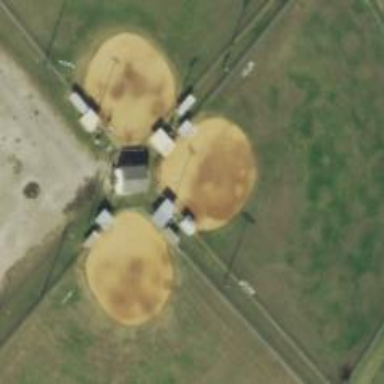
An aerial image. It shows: Baseball pitch for leisure land activities.